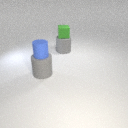
small blue rubber cylinder above large gray rubber cylinder